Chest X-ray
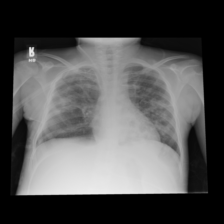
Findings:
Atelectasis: negative
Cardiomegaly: negative
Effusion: negative
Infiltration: positive
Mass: negative
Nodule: positive
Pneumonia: positive
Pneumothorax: negative
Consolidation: negative
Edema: negative
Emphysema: negative
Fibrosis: negative
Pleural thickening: negative
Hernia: negative